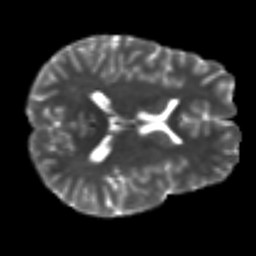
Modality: T2w
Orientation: axial
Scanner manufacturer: siemens
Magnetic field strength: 3 T
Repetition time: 9.6 s
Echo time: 0.077 s